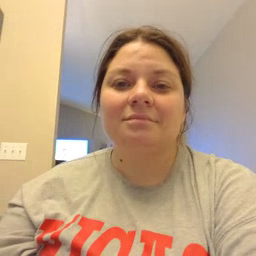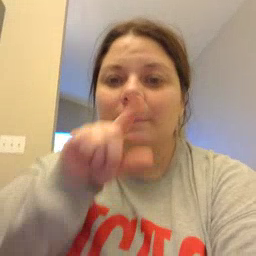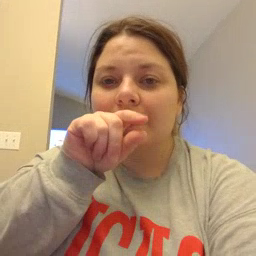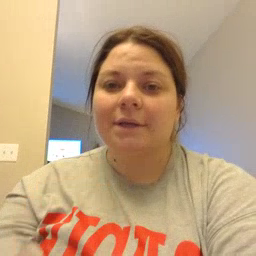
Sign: bird